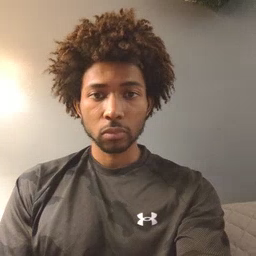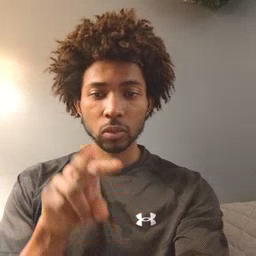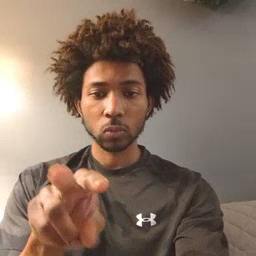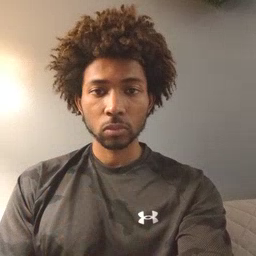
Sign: look